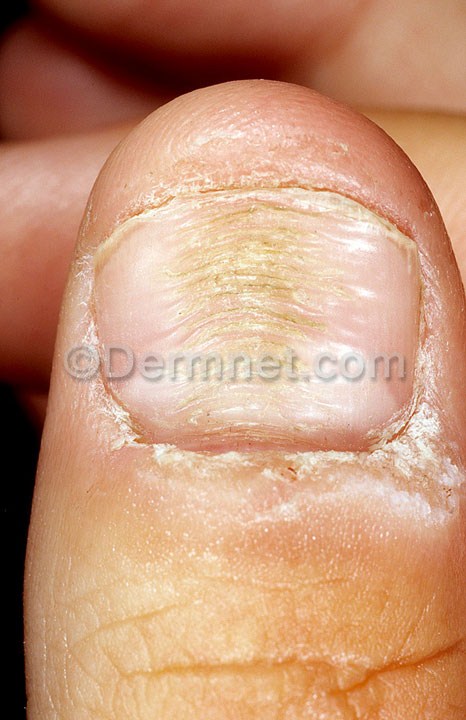
Disease: Nail Fungus and other Nail Disease